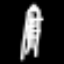
Label: The Eiffel Tower